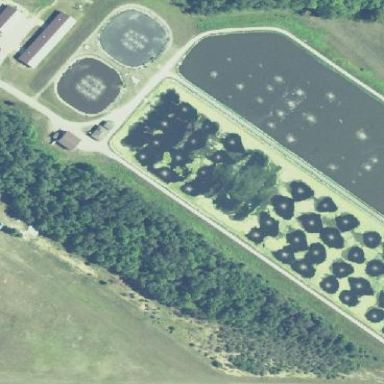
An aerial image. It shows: Wastewater plant.